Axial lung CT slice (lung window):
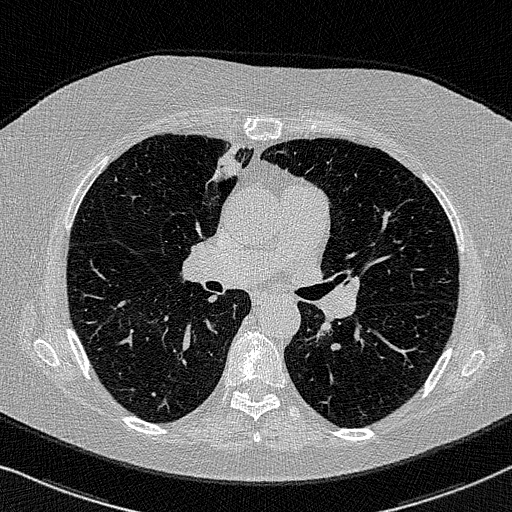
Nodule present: no